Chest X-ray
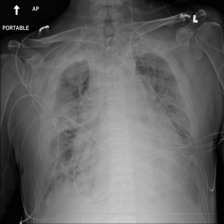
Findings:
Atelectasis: negative
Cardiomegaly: positive
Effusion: positive
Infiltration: negative
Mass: negative
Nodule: negative
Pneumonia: negative
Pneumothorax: negative
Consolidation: negative
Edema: negative
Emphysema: negative
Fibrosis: negative
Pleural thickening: positive
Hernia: negative